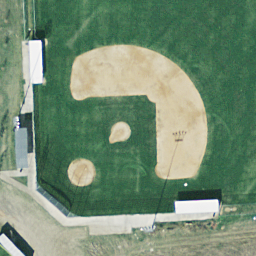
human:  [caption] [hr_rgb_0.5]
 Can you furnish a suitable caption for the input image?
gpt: It is a regular baseball diamond .

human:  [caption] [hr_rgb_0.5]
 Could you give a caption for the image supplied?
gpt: A regular baseball diamond compose of manicured lawns and sand .

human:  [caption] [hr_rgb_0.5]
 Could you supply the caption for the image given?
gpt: It is a new baseball diamond with stands sorrounded .

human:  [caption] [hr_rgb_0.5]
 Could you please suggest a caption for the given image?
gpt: This is a baseball diamond .

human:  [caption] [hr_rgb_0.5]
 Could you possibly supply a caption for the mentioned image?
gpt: A regular baseball diamond compose of manicured lawns and sand .